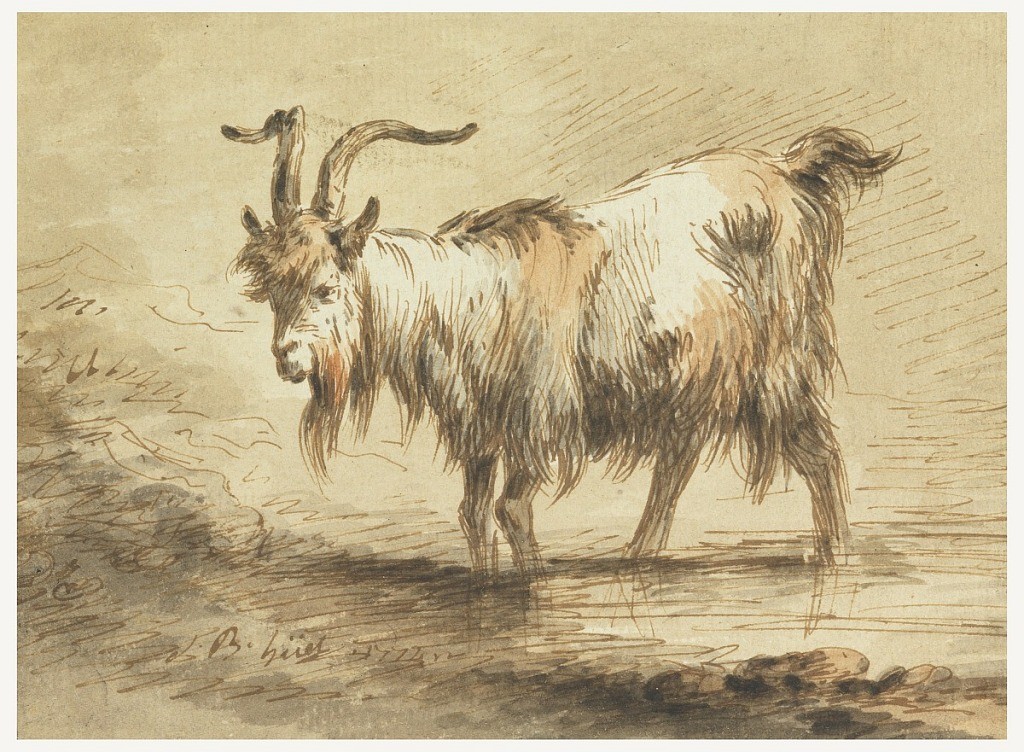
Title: Study of a Goat
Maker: Jean-Baptiste Huet, French, 1745 – 1811
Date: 1772
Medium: Pen and brown ink, brush and brown and gray wash, red-brown watercolor on white paper, ruled border in pen and brown ink, lined
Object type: Drawing
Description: Close up study of a standing bearded, horned goat, facing left.